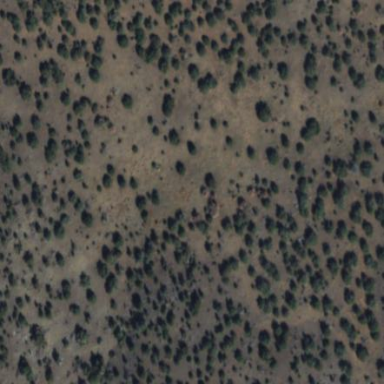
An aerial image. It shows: Patch of scrub vegetation.